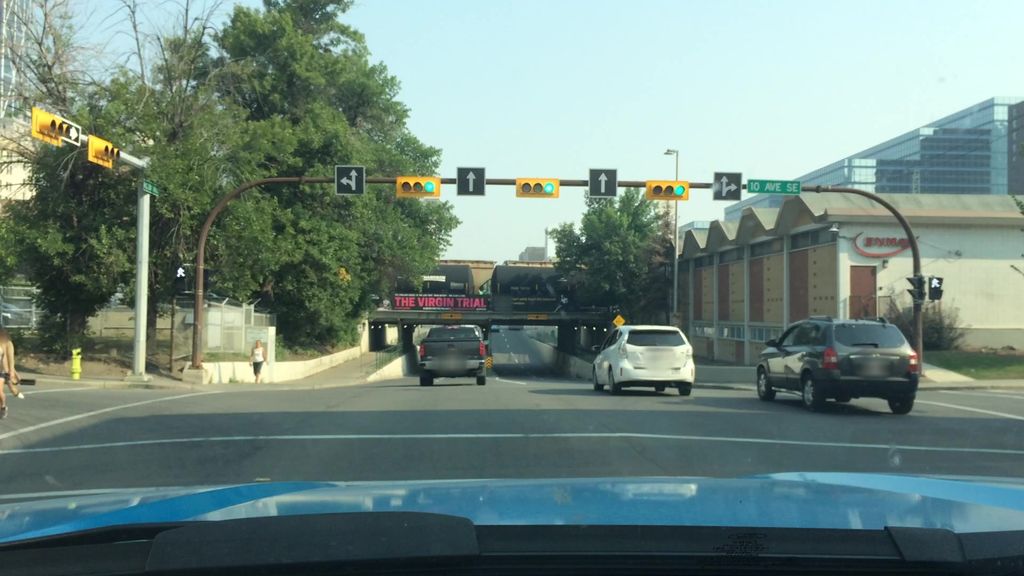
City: calgary